【题型】解答题　【知识点】立体几何　【难度】easy
如图，在矩形$ABCD$中，$M$、$N$分别是线段$AB$、$CD$的中点，$AD=2$，$AB=4$，将$\triangle ADM$沿$DM$翻折，在翻折过程中$A$点记为$P$点。

(1) 从$\triangle ADM$翻折至$\triangle NDM$的过程中，求点$P$运动的轨迹长度；

(2) 翻折过程中，二面角$P-BC-D$的平面角为$\theta$，求$\tan\theta$的最大值。
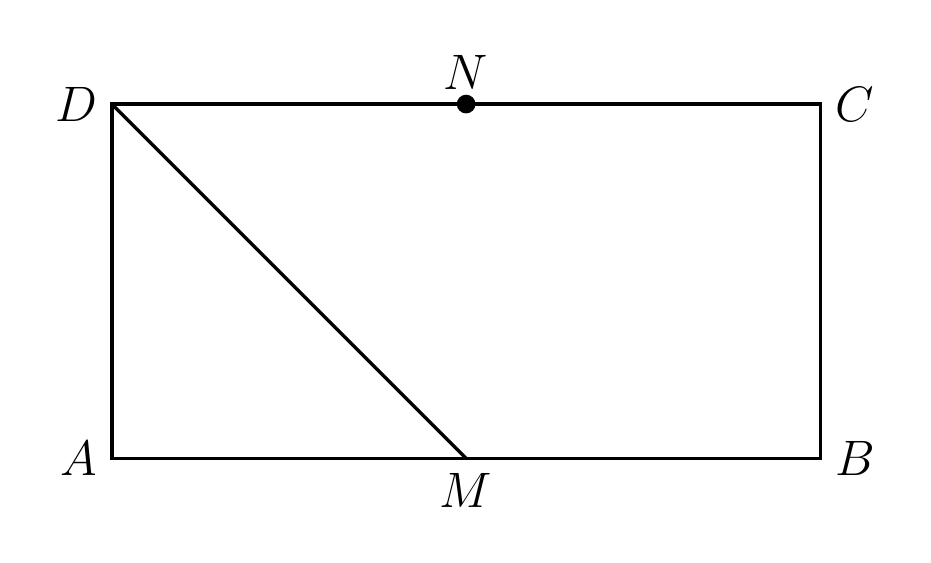
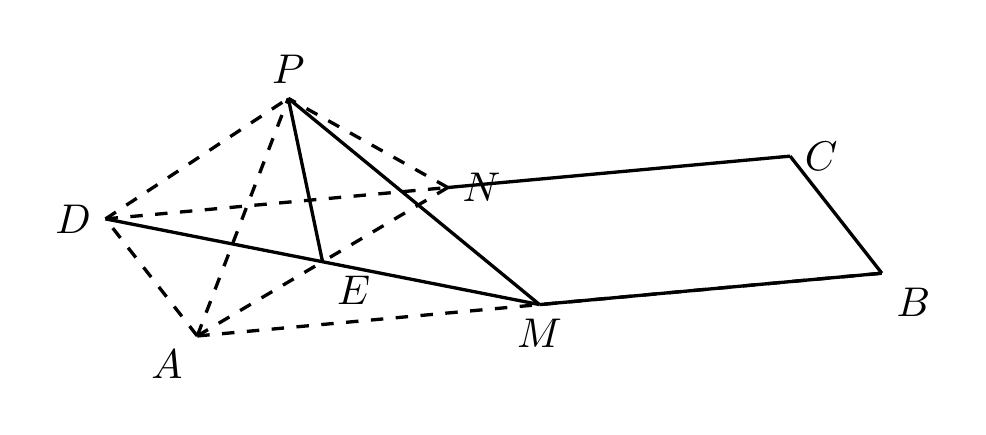
【解答】
【详解】（1）解：取$DM$的中点$E$，则从$\triangle ADM$翻折至$\triangle NDM$的过程中，点$P$运动的轨迹是以点$E$为圆心，$AE$为半径的半圆，\\
因为$AD=2$，$AB=4$，所以$AE=\sqrt{2}$，所以点$P$运动的轨迹长度为$\sqrt{2}\pi$。

（2）解：由（1）得，连接$AN$，并延长交$BC$延长线于$F$，$AN \perp DM$，折起后，有$DM \perp$面$PEN$，过$P$作$PO \perp EF$，则$PO \perp$面$DMBC$，再过点$O$作$OG \perp BC$，则$\angle PGO$就是二面角$P-BC-D$的平面角$\theta$，

设$\angle PEO = \alpha$，$(0 \le \alpha \le \pi)$，$PO = PE \sin\alpha = \sqrt{2}\sin\alpha$，\\
$OF = AF - AE - OE = 4\sqrt{2} - \sqrt{2} - \sqrt{2}\cos\alpha = 3\sqrt{2} - \sqrt{2}\cos\alpha$，$OG = 3 - \cos\alpha$，
\[
\tan \angle PGO = \frac{PO}{OG} = \frac{\sqrt{2}\sin\alpha}{3 - \cos\alpha},
\]

令$\frac{\sqrt{2}\sin\alpha}{3 - \cos\alpha} = k \Rightarrow \sqrt{2}\sin\alpha + k\cos\alpha = 3k$，所以$\sqrt{2 + k^2}\sin(\alpha + \beta) = 3k$，所以$-1 \le \frac{3k}{\sqrt{2 + k^2}} \le 1$，解得$-\frac{1}{2} \le k \le \frac{1}{2}$。

所以$\tan\theta$的最大值为$\frac{1}{2}$。

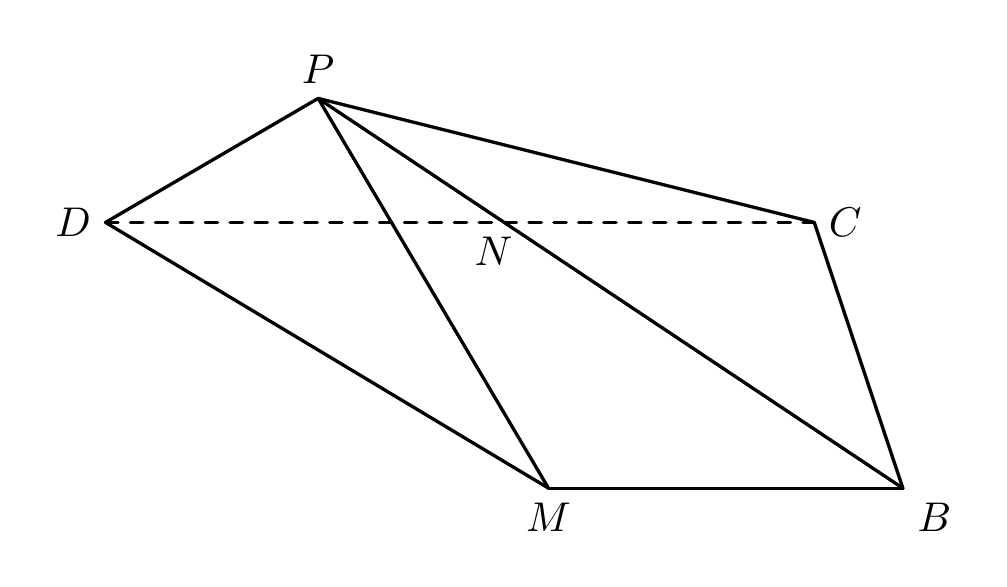
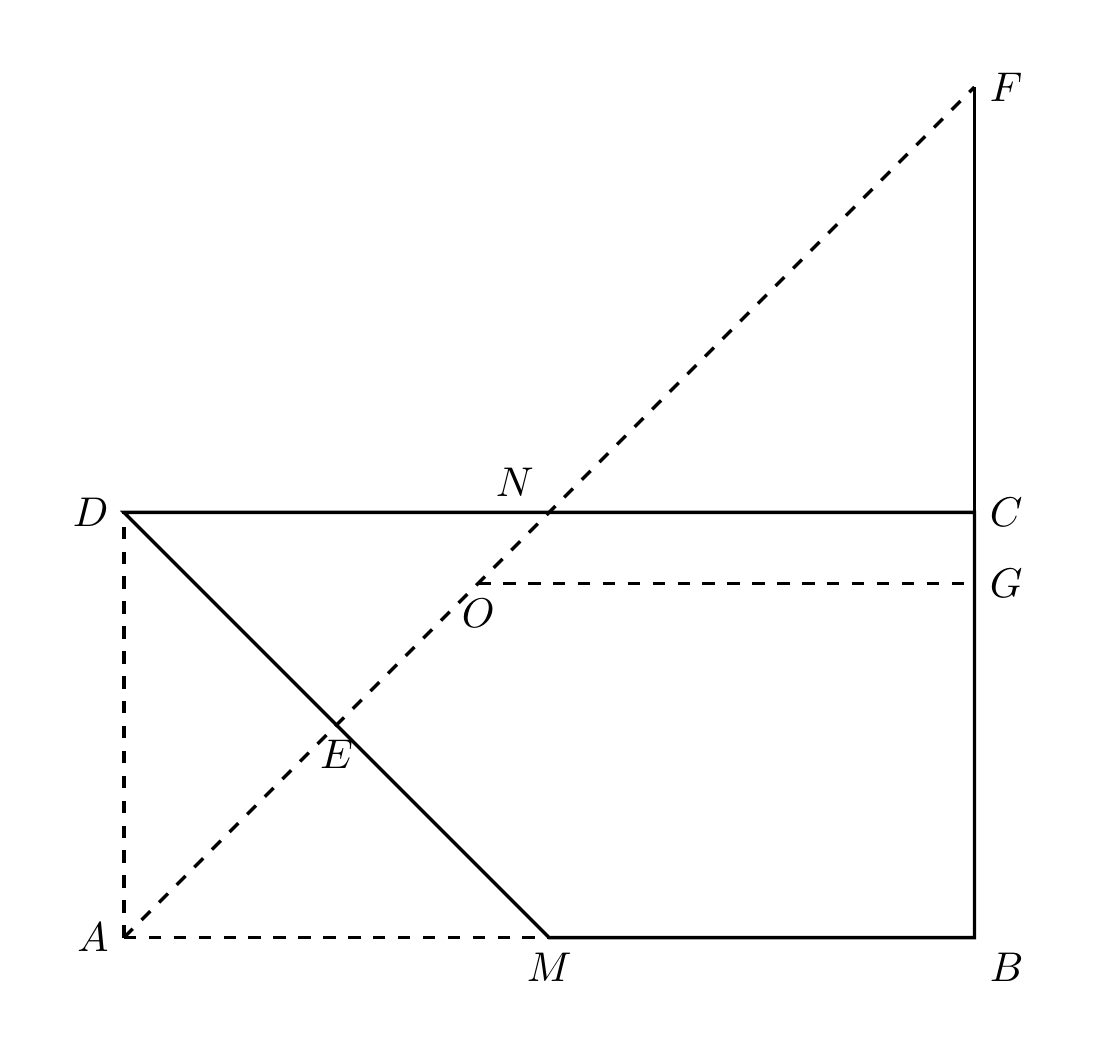
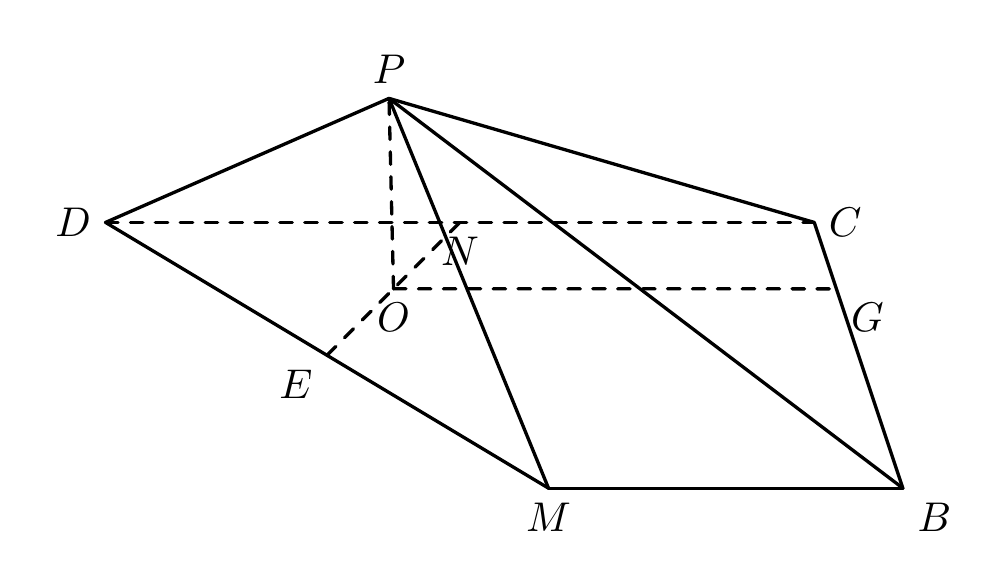